Question: I think this error about cuda, Actually, i'm not sure.
There is a google colab link, you can run this from there.
Google colab link: <URL>
'''
import tensorflow as tf
from tensorflow.keras.datasets import fashion_mnist
from tensorflow.keras.utils import to_categorical
from tensorflow.keras.layers import Conv2D, MaxPooling2D, Flatten, Dense
(trainX, trainY), (testX, testY) = fashion_mnist.load_data()
# reshape dataset to have a single channel
trainX = trainX.reshape((trainX.shape[0], 28, 28, 1)) / 255.0
testX = testX.reshape((testX.shape[0], 28, 28, 1)) / 255.0
# one hot encode target values
trainY = to_categorical(trainY, 10)
testY = to_categorical(testY, 10)
def define_model():
# create the model
model = tf.keras.Sequential()
model.add(Conv2D(5, (3, 3), padding='same', activation='relu', input_shape=(28, 28, 1)))
model.add(MaxPooling2D((2, 2), strides = (1, 1)))
model.add(Conv2D(15, (5, 5), padding='valid', activation='sigmoid'))
model.add(Flatten())
model.add(Dense(100, activation='sigmoid'))
model.add(Dense(50, activation='relu'))
model.add(Dense(10))
# compile model
model.compile(optimizer='adam', loss='categorical_crossentropy', metrics=['accuracy'])
return model
for bs in [64, 128, 256]:
model = define_model()
model.fit(trainX, trainY, epochs=10, batch_size = 64)
_, acc = model.evaluate(testX, testY, verbose=0)
print('batch size: %d > %.3f' % (bs, acc * 100.0))
'''

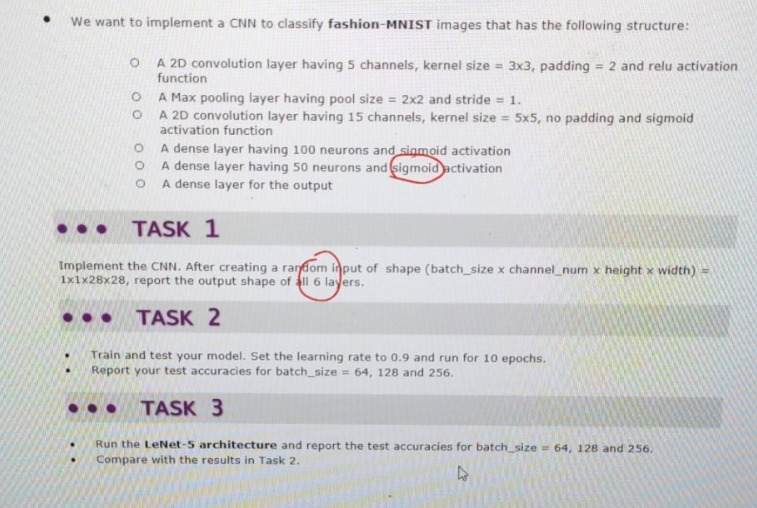
Answer: It says
'''
model = tf.keras.Sequential()
^
IndentationError: expected an indented block
'''
You have to move all the code lines of the method 'def define_model()' a bit to the right. You have completely no indentation in your code. The same at the for loop. <URL>